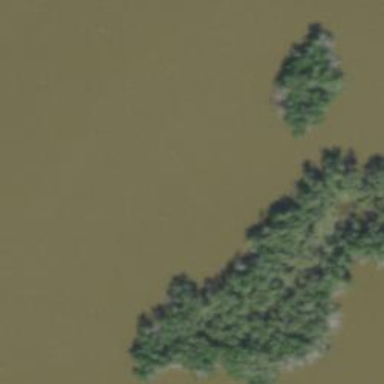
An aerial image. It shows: Rich mangrove swamp wetland filled with Mangrove plants.